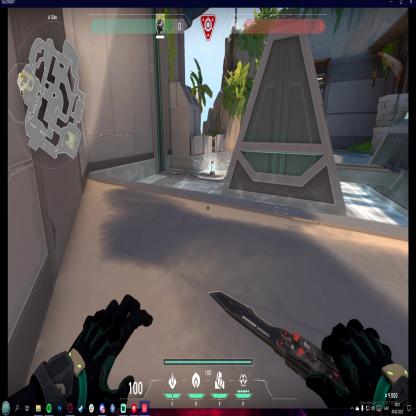
Label: planted spike